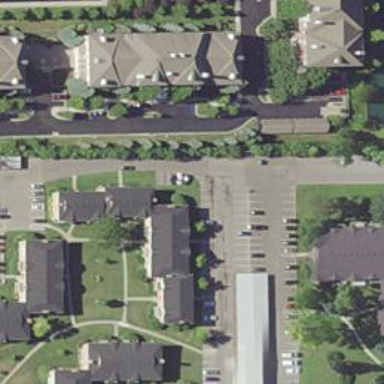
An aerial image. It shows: View of apartment building.